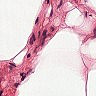
Metastatic tissue present: no